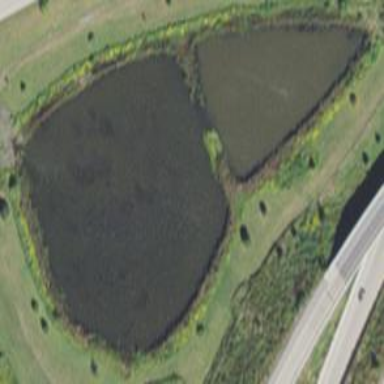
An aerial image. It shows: Peaceful pond surrounded by nature.